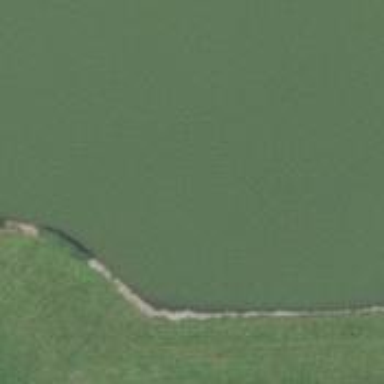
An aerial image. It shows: Reservoir.